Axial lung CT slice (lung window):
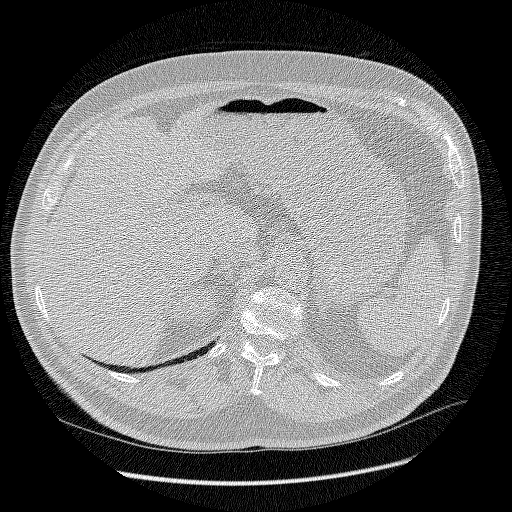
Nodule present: no